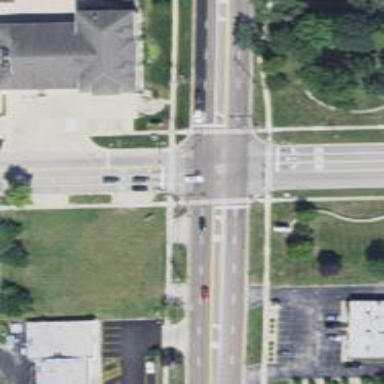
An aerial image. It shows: Footway with asphalt surface and crossing.